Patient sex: M
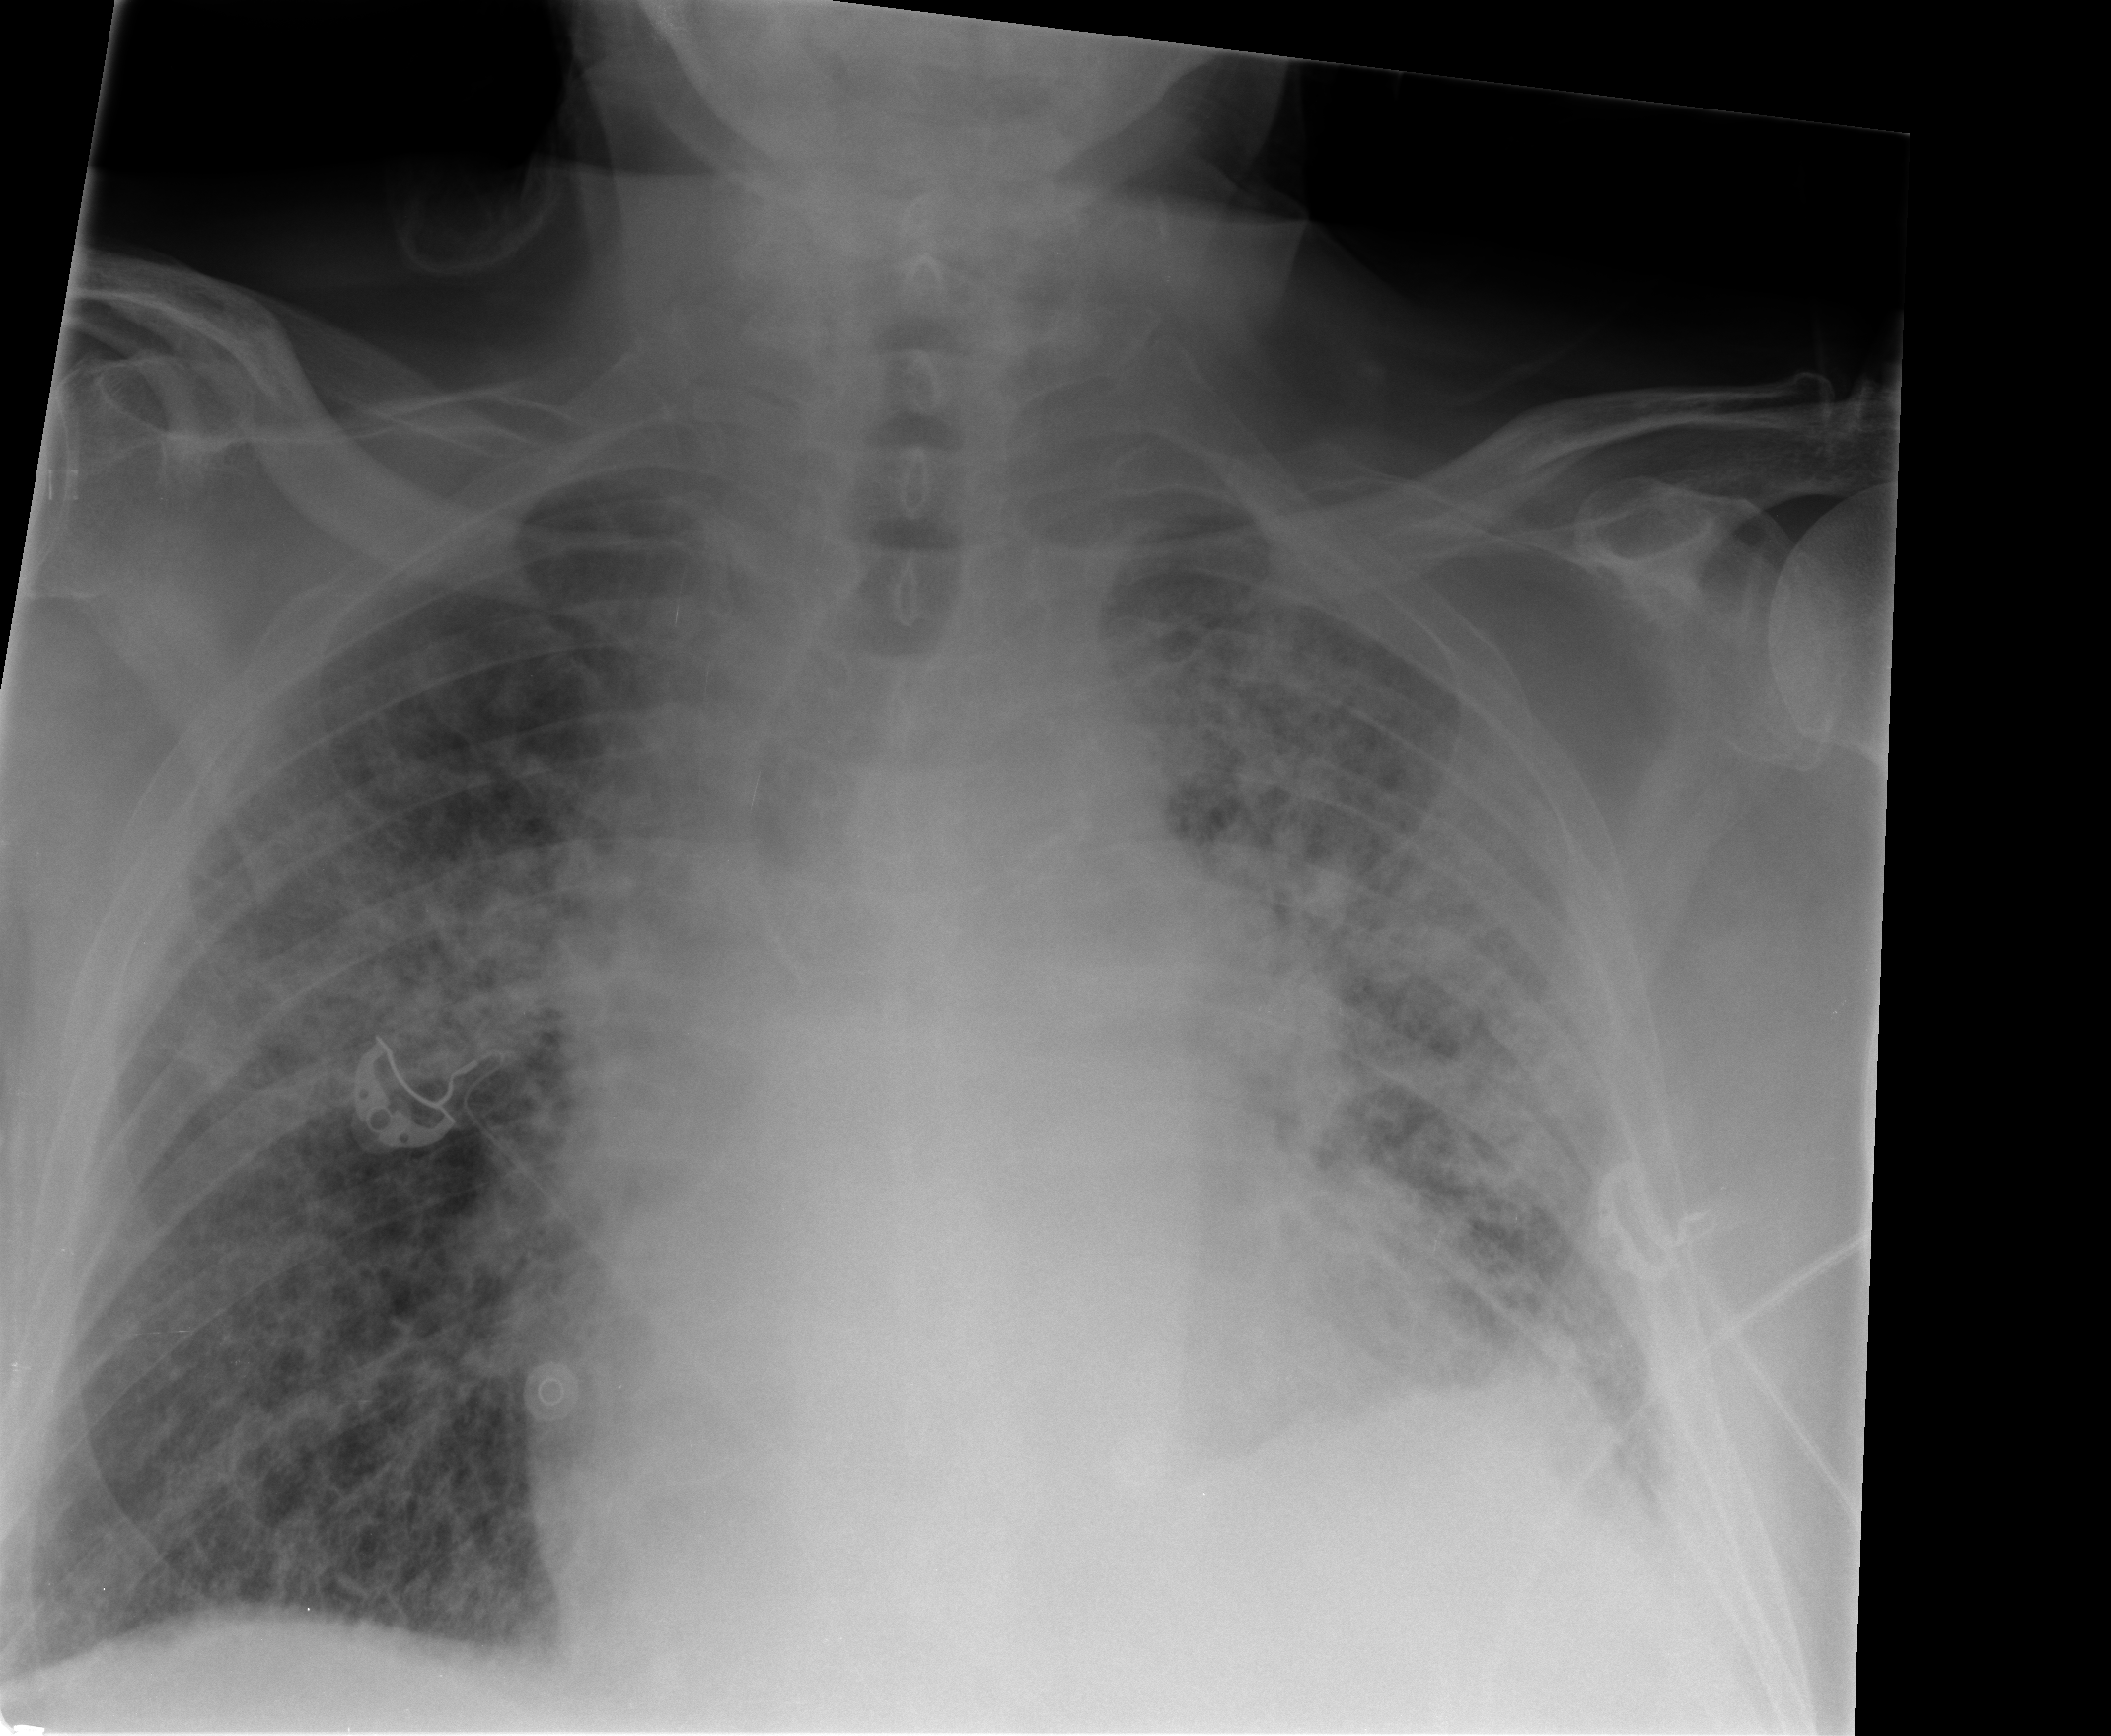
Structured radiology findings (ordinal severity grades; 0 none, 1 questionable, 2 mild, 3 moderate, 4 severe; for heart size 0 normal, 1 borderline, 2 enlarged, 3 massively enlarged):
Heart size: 3
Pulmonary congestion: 3
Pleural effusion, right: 0
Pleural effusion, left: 2
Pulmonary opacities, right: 2
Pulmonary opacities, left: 3
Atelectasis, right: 0
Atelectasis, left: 0